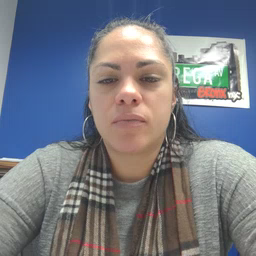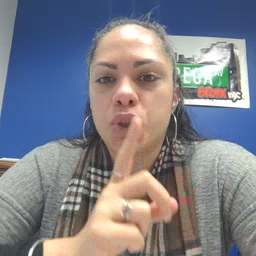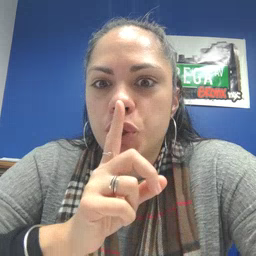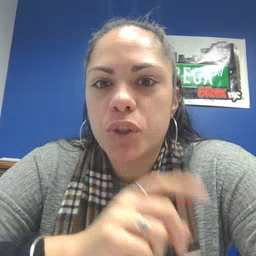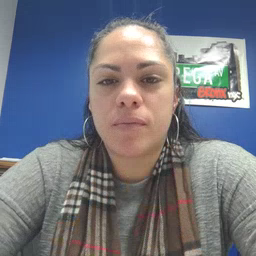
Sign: shhh